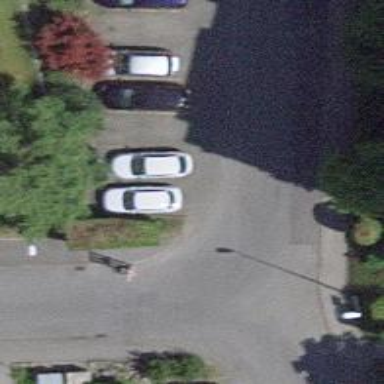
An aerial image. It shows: Kerb barrier.